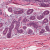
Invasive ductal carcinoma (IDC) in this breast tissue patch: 0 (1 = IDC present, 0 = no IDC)